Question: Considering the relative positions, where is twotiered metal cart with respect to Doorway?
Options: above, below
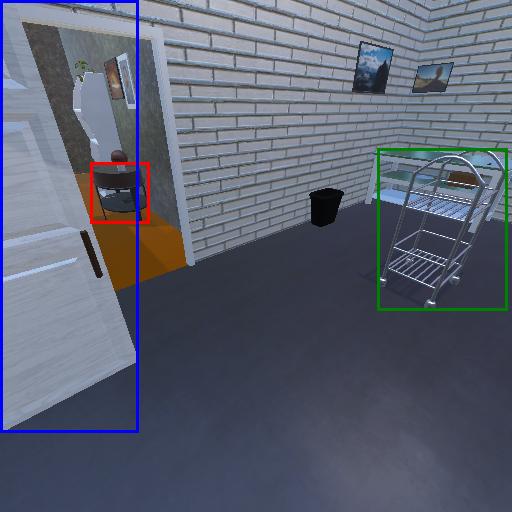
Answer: above